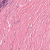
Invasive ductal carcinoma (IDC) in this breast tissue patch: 0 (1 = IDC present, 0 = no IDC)